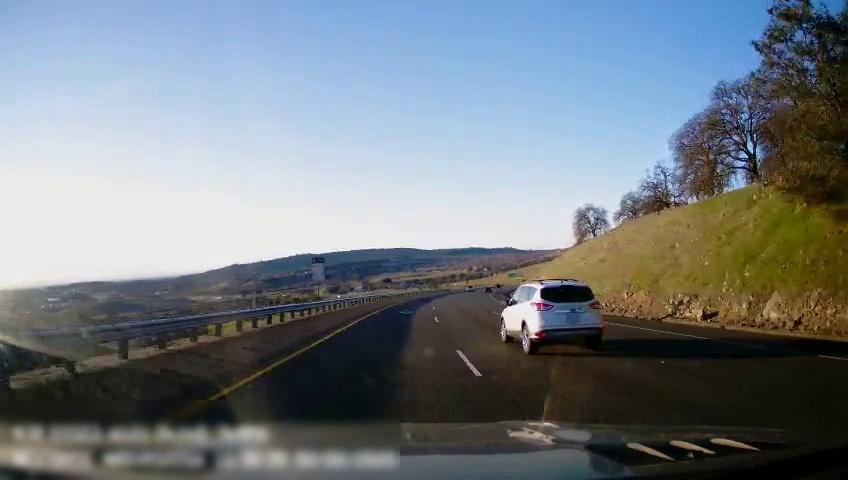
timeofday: Day
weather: Sunny
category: Drivable Space
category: Vehicles | SUV
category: Lanes | Current Lane
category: Lanes | Current Lane
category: Lanes | Alternate Lane
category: Lanes | Alternate Lane